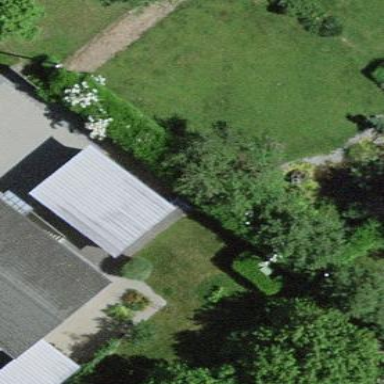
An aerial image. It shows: View of roof of building.